Question: I'm trying to fit a normalized curve to my data. I have thousands of datapoints in a csv file, and I'm using matplotlib to plot it. I'm not sure which statistic to use exactly. I was thinking that this would be a normal/Gaussian distribution. If so I'm still not sure how I would calculate/graph it.
Here's an example of my currently graphed data:

Here's a small snip of my data:
'''
71910, 2012-06-01 05:16:58.823148
78540, 2012-06-01 05:17:58.975718
73350, 2012-06-01 05:18:59.112917
74700, 2012-06-01 05:19:59.264698
69270, 2012-06-01 05:20:59.408202
69270, 2012-06-01 05:21:59.521627
71580, 2012-06-01 05:22:59.643570
75450, 2012-06-01 05:23:59.796075
70320, 2012-06-01 05:24:59.966520
69900, 2012-06-01 05:26:00.089748
76950, 2012-06-01 05:27:00.248423
72300, 2012-06-01 05:28:00.407092
71220, 2012-06-01 05:29:00.588237
71370, 2012-06-01 05:30:00.748330
75750, 2012-06-01 05:31:00.903936
76320, 2012-06-01 05:32:01.064029
65430, 2012-06-01 05:33:01.212079
75870, 2012-06-01 05:34:01.369971
77190, 2012-06-01 05:35:01.541307
74910, 2012-06-01 05:36:01.713357
82830, 2012-06-01 05:37:01.892127
75390, 2012-06-01 05:38:02.059375
78690, 2012-06-01 05:39:02.238673
74460, 2012-06-01 05:40:02.394993
78180, 2012-06-01 05:41:02.636044
77370, 2012-06-01 05:42:02.801483
75510, 2012-06-01 05:43:02.974502
73830, 2012-06-01 05:44:03.149257
75960, 2012-06-01 05:45:03.349482
71970, 2012-06-01 05:46:03.522843
80460, 2012-06-01 05:47:03.655879
76200, 2012-06-01 05:48:03.797326
75090, 2012-06-01 05:49:03.976444
78510, 2012-06-01 05:50:04.114751
71220, 2012-06-01 05:51:04.301188
78540, 2012-06-01 05:52:04.489870
75540, 2012-06-01 05:53:04.684908
76710, 2012-06-01 05:54:04.857187
72810, 2012-06-01 05:55:05.061263
84810, 2012-06-01 05:56:05.243845
72900, 2012-06-01 05:57:05.468686
80730, 2012-06-01 05:58:05.690607
80160, 2012-06-01 05:59:05.843441
81990, 2012-06-01 06:00:06.011187
79560, 2012-06-01 06:01:06.210168
82050, 2012-06-01 06:02:06.390090
84870, 2012-06-01 06:03:06.599912
76620, 2012-06-01 06:04:06.808242
78750, 2012-06-01 06:05:07.023915
'''
Finally, here's the code I'm currently employing to graph the data:
'''
import matplotlib
matplotlib.use('Agg')
from matplotlib.mlab import csv2rec
import matplotlib.pyplot as plt
import matplotlib.dates as mdates
from pylab import *
output_image_name='output.png'
input_filename="counter.log"
output_tmp_filename="counter.log_noneg"
input = open(input_filename, 'r')
output = open(output_filename, 'w')
filtered = (line for line in input if not line.startswith('-'))
for line in filtered:
output.write(line)
input.close()
output.close()
data = csv2rec(output_tmp_filename, names=['values', 'time'])
rcParams['figure.figsize'] = 10, 5
rcParams['font.size'] = 8
fig = plt.figure()
plt.plot(data['time'], data['values'])
ax = fig.add_subplot(111)
ax.plot(data['time'], data['values'])
hours = mdates.HourLocator()
fmt = mdates.DateFormatter('%D - %H:%M')
ax.xaxis.set_major_locator(hours)
ax.xaxis.set_major_formatter(fmt)
ax.grid()
plt.ylabel("Values")
plt.title("Capture Log")
fig.autofmt_xdate(bottom=0.2, rotation=90, ha='left')
plt.savefig(output_image_name)
os.remove(output_tmp_filename)
'''
My end goal here is to get rid of all the upper and lower bound spikes in the data/graph and fit a nice line on top of the existing data.
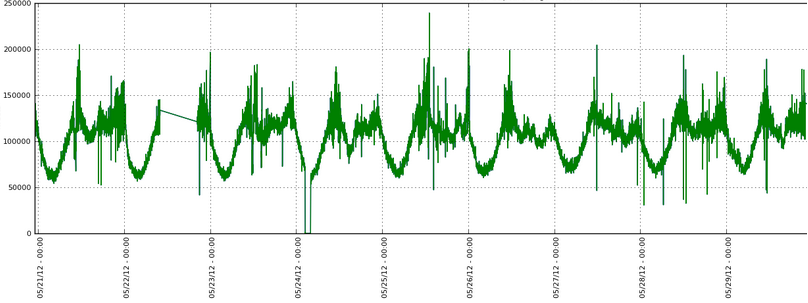
Answer: I decided to go with a rolling mean approach, it worked well and is fast enough for my purposes. This creates an array where the first part is the original values, the second is the rolling continuous mean, and the third is the datatime.
'''
import matplotlib
from matplotlib.mlab import csv2rec
import matplotlib.pyplot as plt
import numpy
import datetime
inputfilename="test_tpm_log.log"
data = csv2rec(inputfilename, names=['packets', 'time'])
old_value = 0
counter_tpm = []
counter_rollmean = []
for tpm in data['packets']:
new_value = (tpm + old_value) / 2
old_value = tpm
counter_tpm.append(tpm)
counter_rollmean.append(new_value)
dates_in_file = str(data['time'])
for dates in dates_in_file:
print dates
rec = zip(counter_tpm, counter_rollmean, data['time'])
print rec
'''